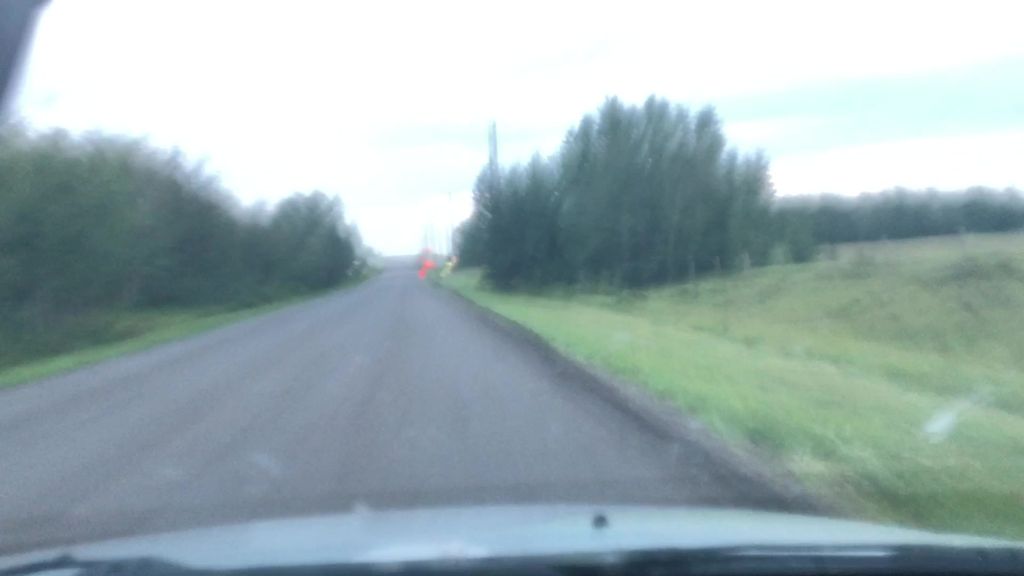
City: edmonton